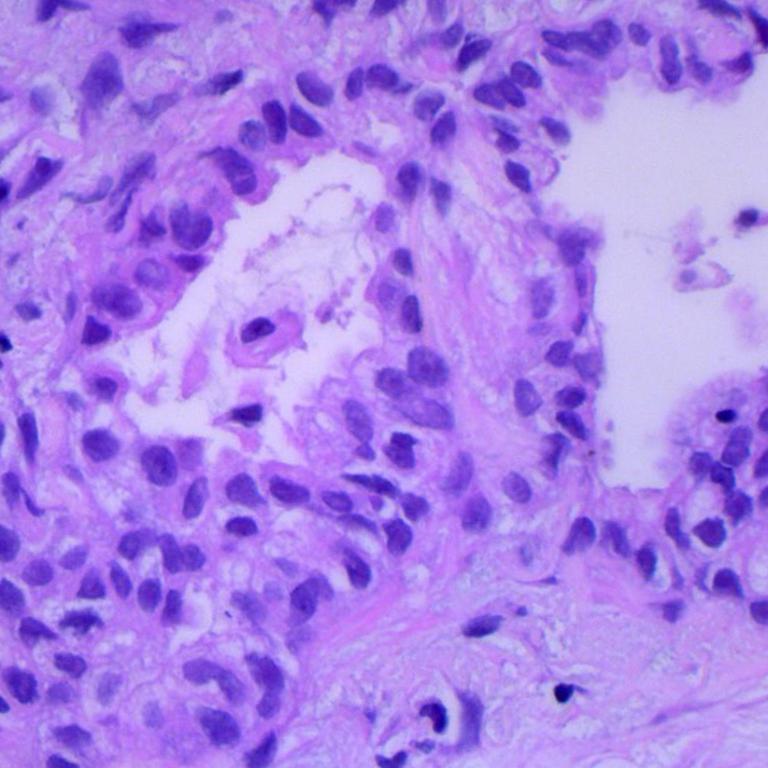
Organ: lung
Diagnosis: adenocarcinomas